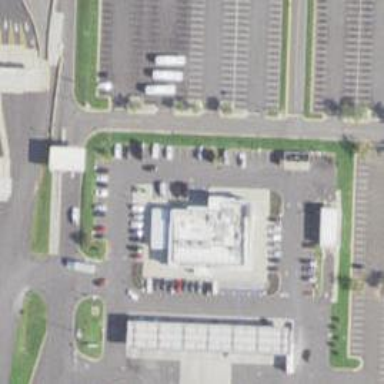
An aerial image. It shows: Convenience shop.